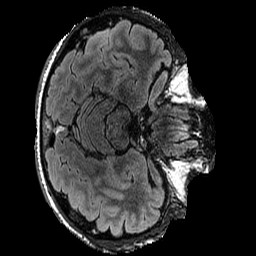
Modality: FLAIR
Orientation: axial
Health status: ill
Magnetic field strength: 3 T